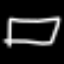
Label: square